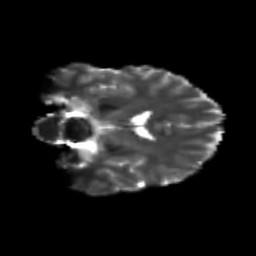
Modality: T2w
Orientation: coronal
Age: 20
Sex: male
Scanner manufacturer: siemens
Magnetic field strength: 3 T
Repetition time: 3.5 s
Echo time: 0.104 s